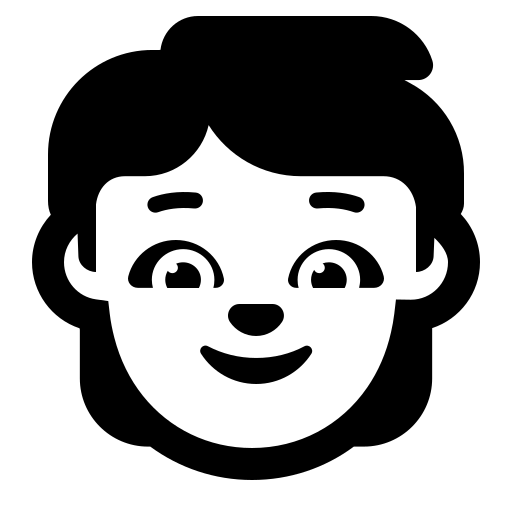
child high contrast default